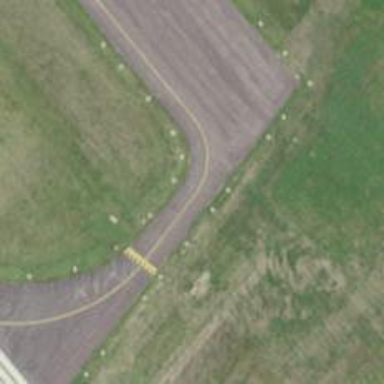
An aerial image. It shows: Image of taxiway at airport.